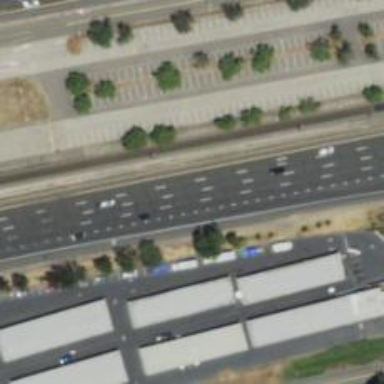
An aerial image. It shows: Motorway junction.